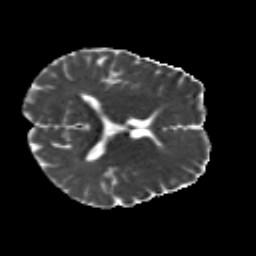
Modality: MD
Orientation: axial
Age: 31
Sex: male
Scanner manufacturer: siemens
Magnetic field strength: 3 T
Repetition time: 8.8 s
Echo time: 0.085 s